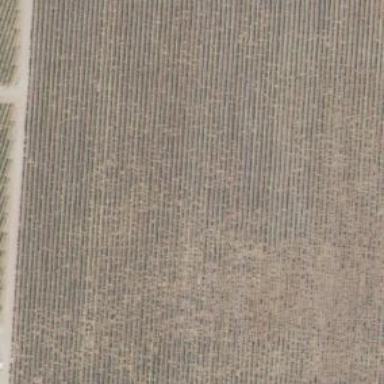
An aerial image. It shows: Vineyard with grape crops.